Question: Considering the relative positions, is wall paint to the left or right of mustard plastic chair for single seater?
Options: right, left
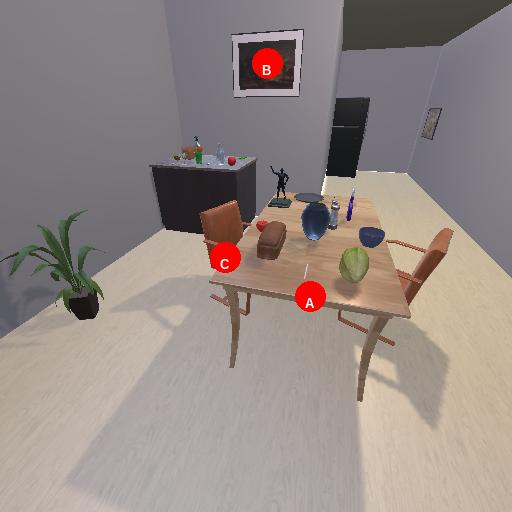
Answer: right